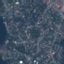
Land use / land cover: Residential